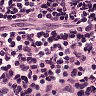
Metastatic tissue present: no